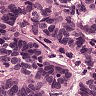
Metastatic tissue present: yes